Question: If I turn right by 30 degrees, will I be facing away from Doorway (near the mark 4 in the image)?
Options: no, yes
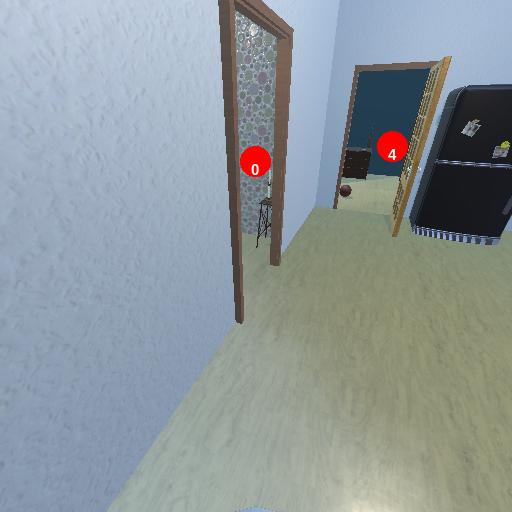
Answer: no